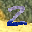
Label: 2